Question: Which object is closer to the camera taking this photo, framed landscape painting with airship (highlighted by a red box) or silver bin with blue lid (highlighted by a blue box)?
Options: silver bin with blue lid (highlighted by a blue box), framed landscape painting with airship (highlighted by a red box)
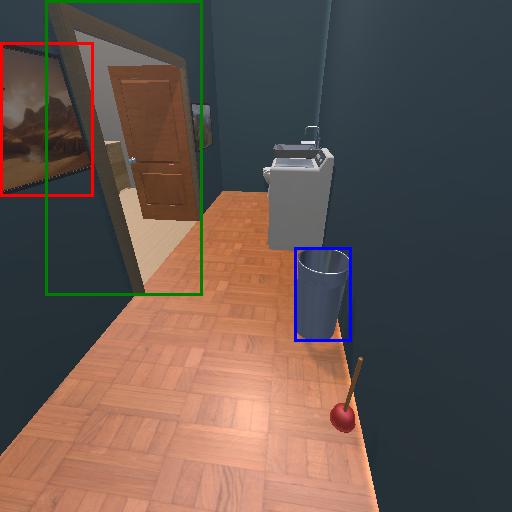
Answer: silver bin with blue lid (highlighted by a blue box)